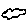
Label: cloud